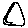
Label: triangle